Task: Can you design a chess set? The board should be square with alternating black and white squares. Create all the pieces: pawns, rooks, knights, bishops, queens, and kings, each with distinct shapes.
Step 5155:
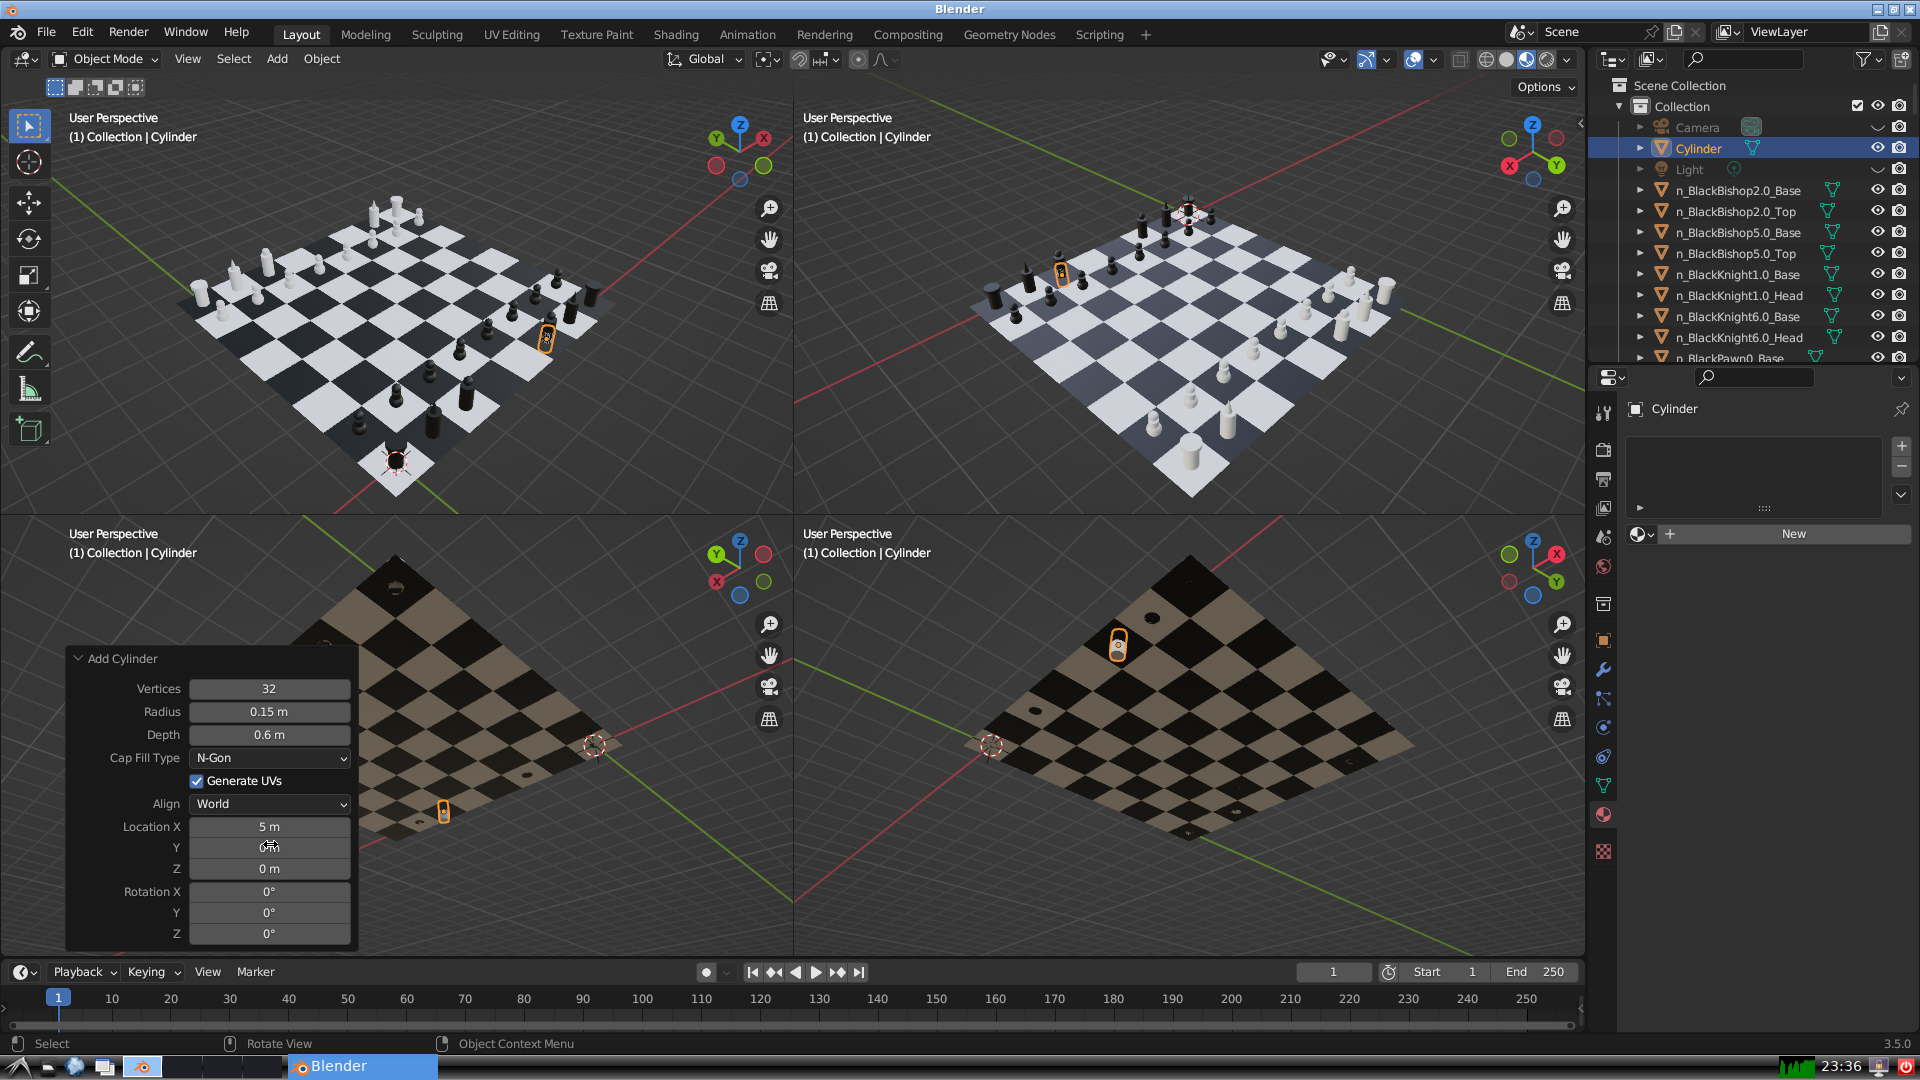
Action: click: no